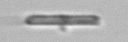
Label: fiber